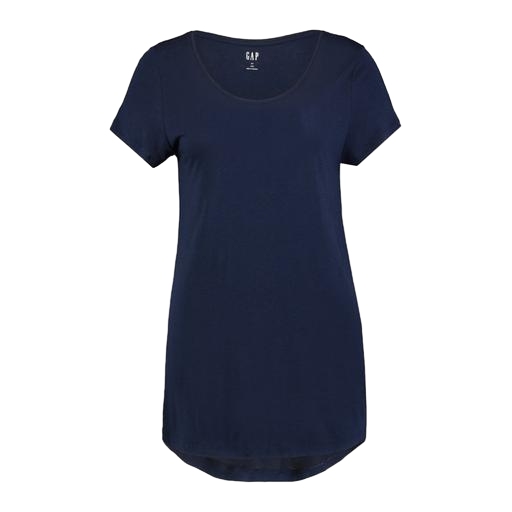
multicolor dp curve navy tee, blue scoop-neck tee, studio cool tee blue, white background